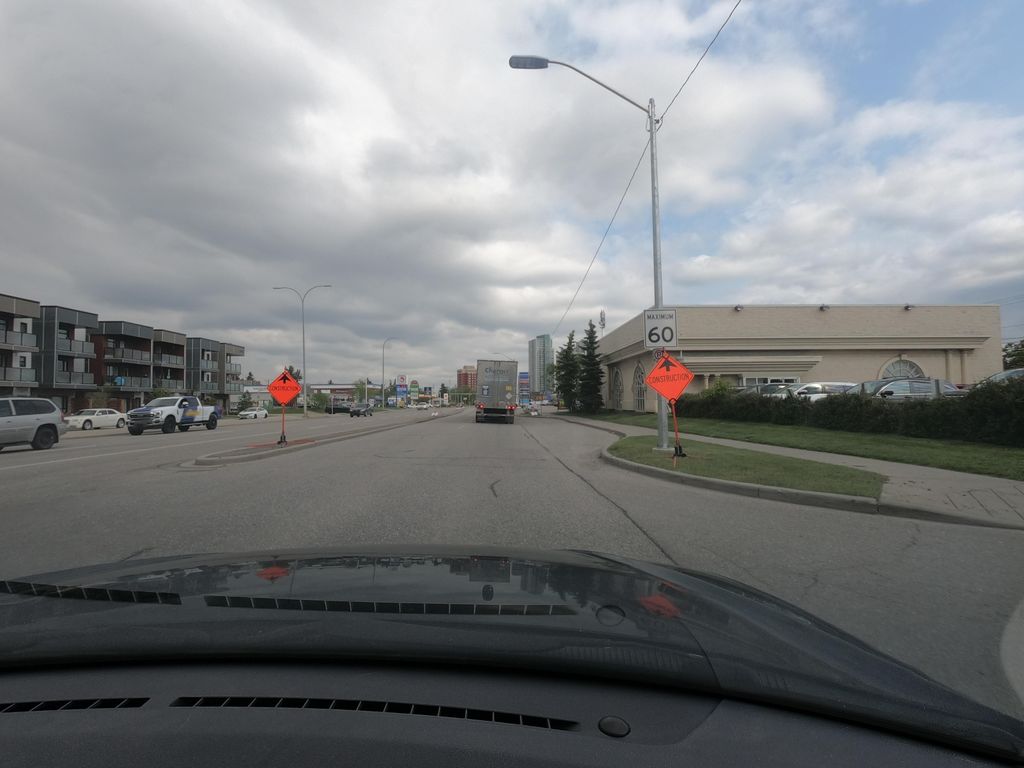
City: calgary